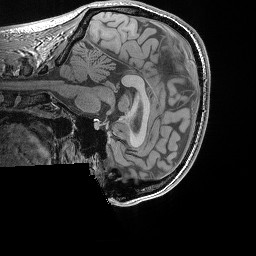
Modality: T1w
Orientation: sagittal
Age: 26
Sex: male
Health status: healthy
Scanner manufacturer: siemens
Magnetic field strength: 3 T
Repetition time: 0.02 s
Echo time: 0.00492 s